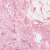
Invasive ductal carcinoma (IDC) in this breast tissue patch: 0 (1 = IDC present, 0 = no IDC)